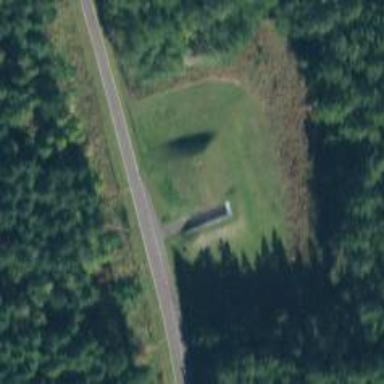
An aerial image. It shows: Military bunker.